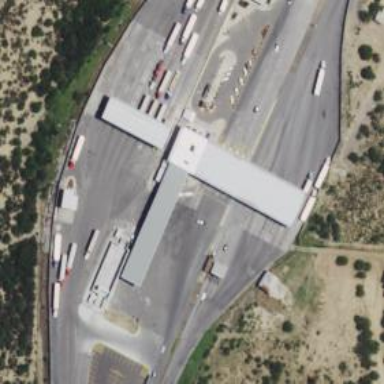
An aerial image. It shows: Border control barrier.